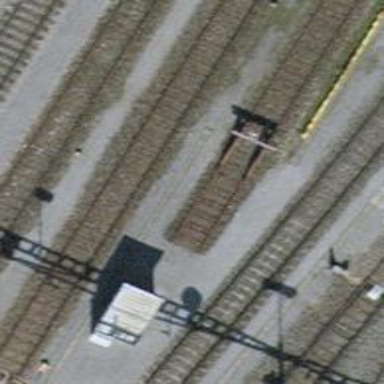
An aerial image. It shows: Railway buffer stop.